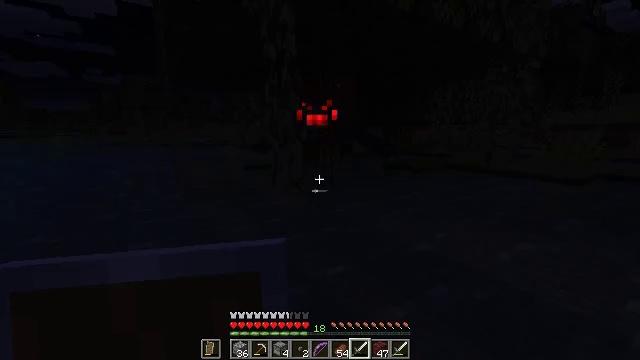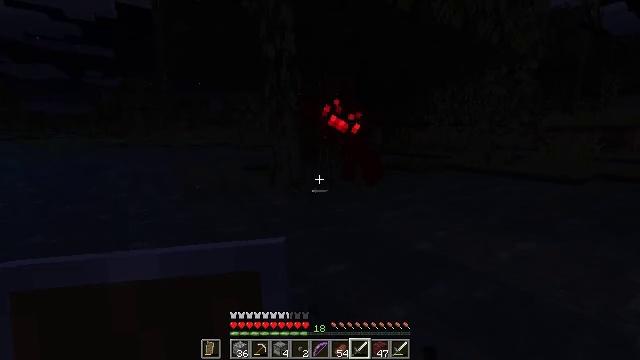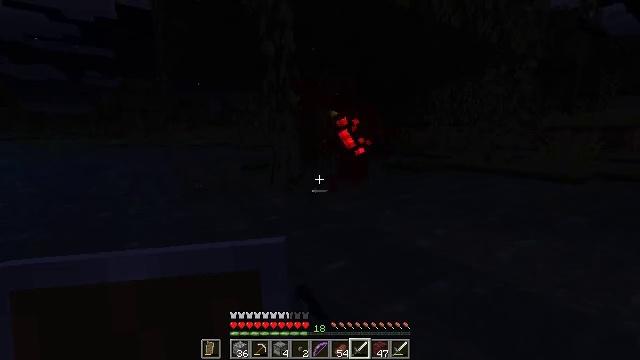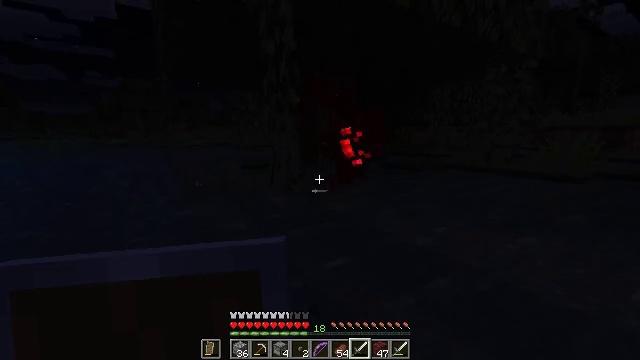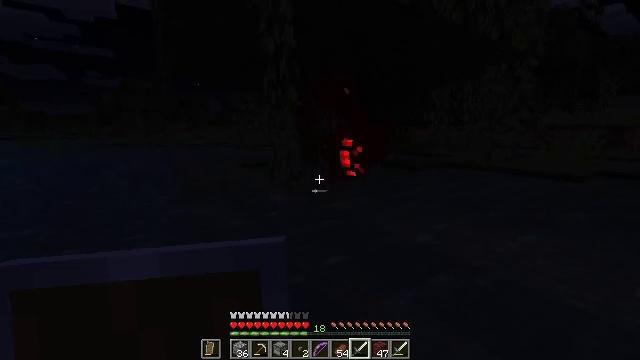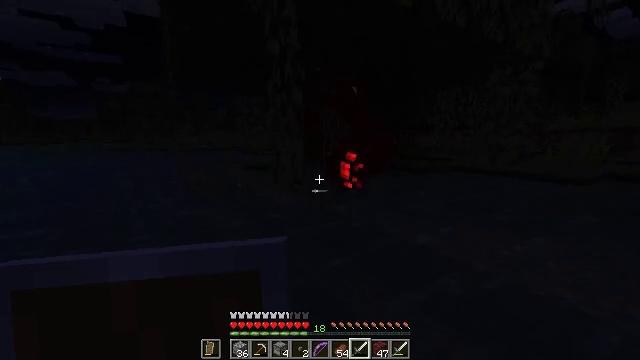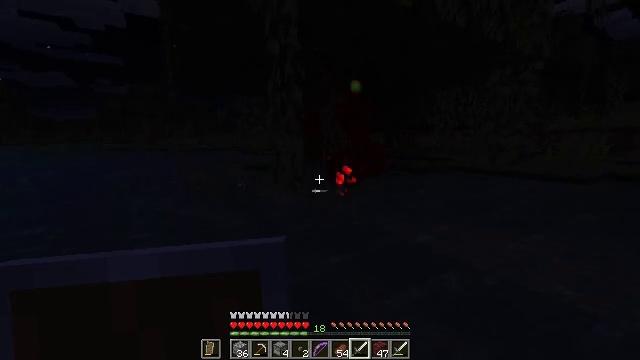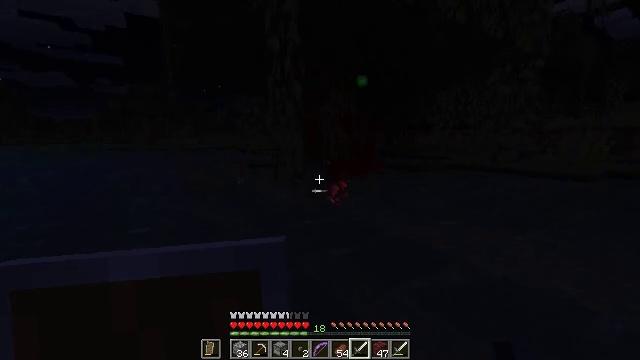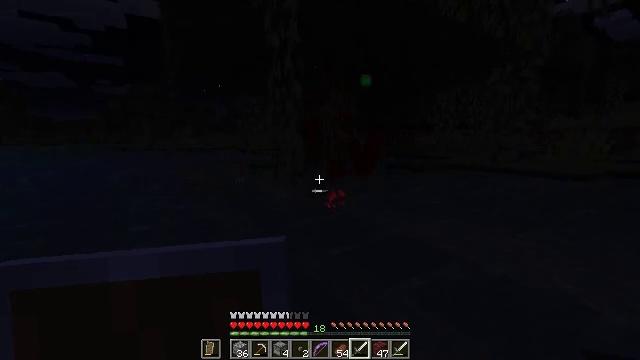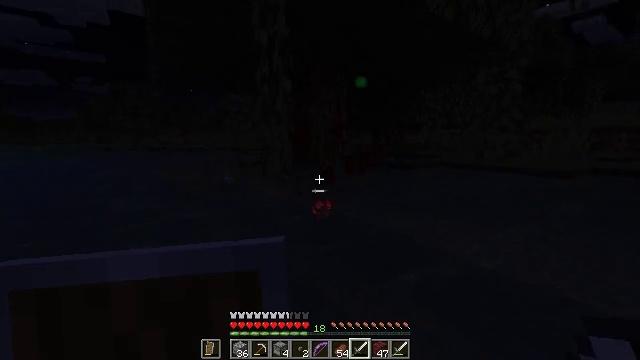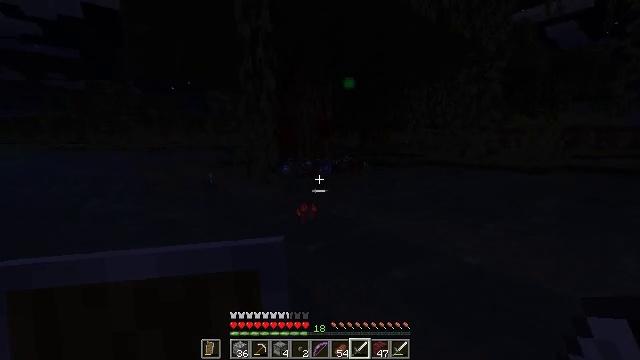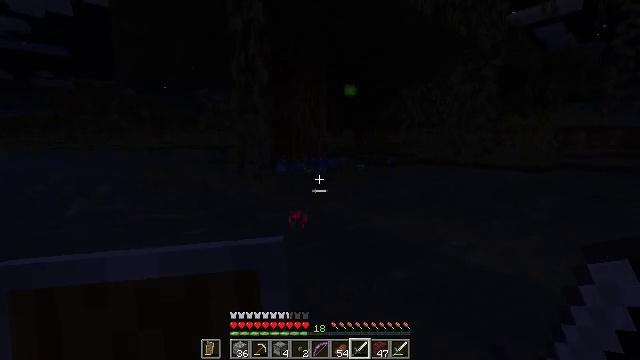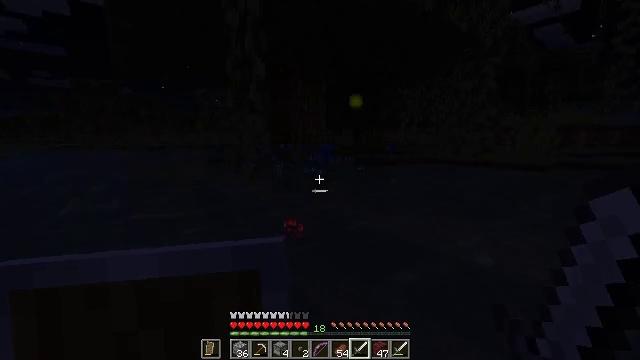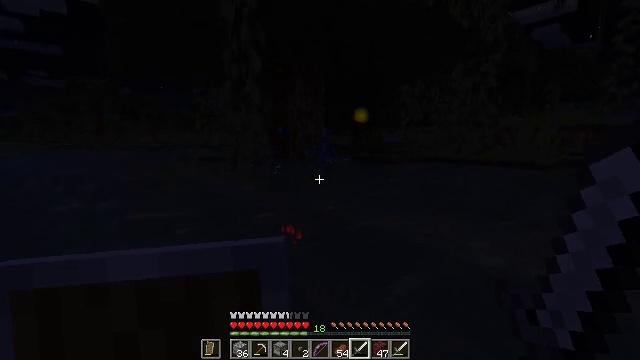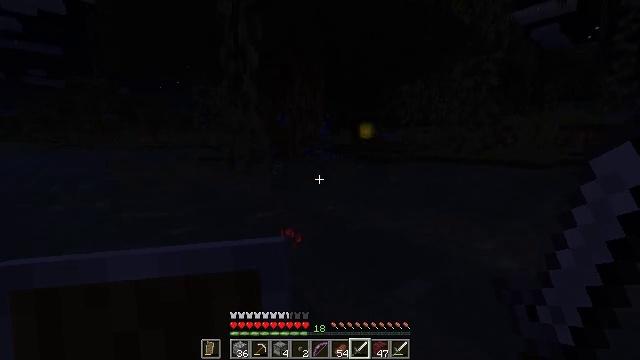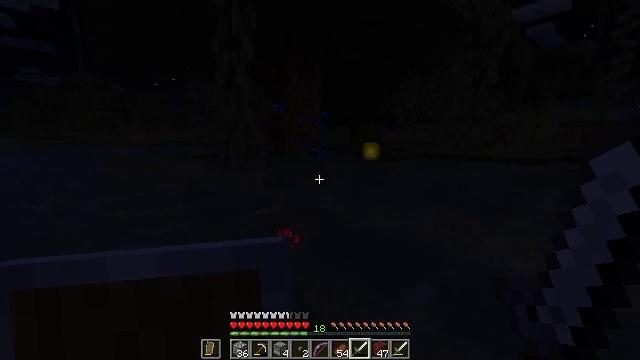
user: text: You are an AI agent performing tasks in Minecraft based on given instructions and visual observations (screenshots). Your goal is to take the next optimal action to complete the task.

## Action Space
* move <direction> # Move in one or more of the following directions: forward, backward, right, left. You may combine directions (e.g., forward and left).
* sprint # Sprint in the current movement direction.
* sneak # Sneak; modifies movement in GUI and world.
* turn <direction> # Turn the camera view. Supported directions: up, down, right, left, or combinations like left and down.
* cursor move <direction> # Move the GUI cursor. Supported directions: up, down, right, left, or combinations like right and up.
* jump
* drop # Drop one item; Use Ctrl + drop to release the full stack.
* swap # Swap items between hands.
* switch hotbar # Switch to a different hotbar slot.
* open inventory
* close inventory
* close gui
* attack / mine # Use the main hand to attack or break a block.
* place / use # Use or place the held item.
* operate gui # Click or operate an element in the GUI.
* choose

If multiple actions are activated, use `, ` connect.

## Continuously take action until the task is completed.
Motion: motion action
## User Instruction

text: Combat the slime.
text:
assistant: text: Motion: attack / mine
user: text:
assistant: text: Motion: attack / mine
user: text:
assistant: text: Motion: attack / mine
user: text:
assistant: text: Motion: attack / mine
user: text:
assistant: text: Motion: turn up
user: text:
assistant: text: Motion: no_op
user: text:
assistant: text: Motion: no_op
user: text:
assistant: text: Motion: move forward
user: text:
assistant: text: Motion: move forward, turn right
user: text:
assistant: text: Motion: move forward, turn right
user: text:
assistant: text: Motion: move forward, turn right
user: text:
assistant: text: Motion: move forward
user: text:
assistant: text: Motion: move forward
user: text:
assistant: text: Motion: move forward
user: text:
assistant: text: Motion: move forward
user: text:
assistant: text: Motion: move forward
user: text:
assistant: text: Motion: move forward
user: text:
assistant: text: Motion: move forward
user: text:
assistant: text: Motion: move forward
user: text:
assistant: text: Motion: move forward
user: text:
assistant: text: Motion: move forward
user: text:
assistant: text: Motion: move forward
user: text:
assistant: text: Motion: move forward
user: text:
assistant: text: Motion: move forward
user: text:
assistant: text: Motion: move forward
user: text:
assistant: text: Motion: move forward
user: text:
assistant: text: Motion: move forward
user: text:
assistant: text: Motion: move forward
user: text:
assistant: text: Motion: move forward, jump
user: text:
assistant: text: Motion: move forward, jump